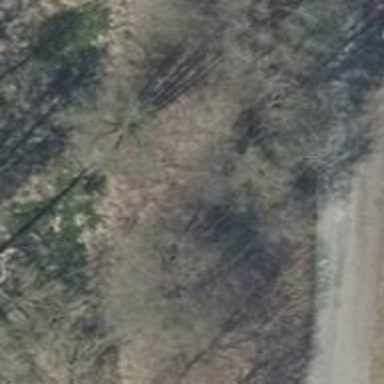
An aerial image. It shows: Row of deciduous broadleaved trees.